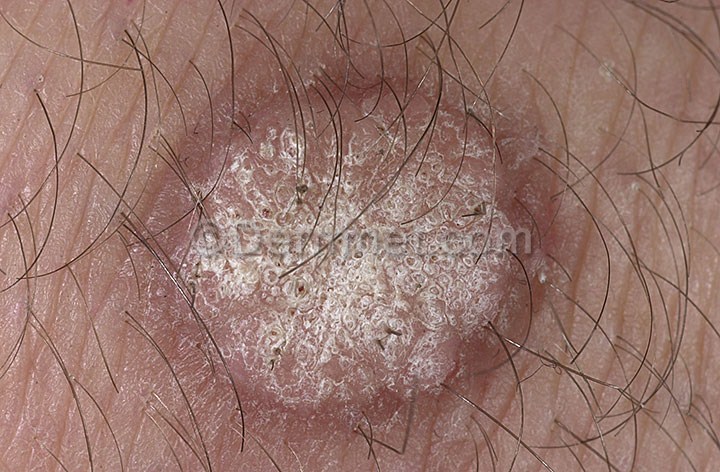
Disease: Warts Molluscum and other Viral Infections